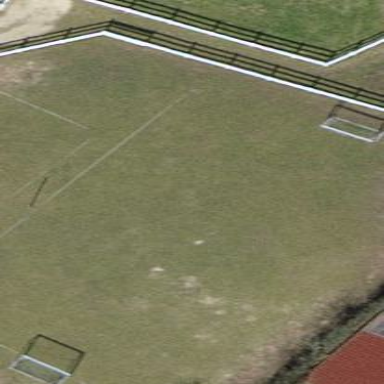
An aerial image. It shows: Soccer pitch for leisure land activities.